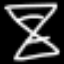
Label: hourglass